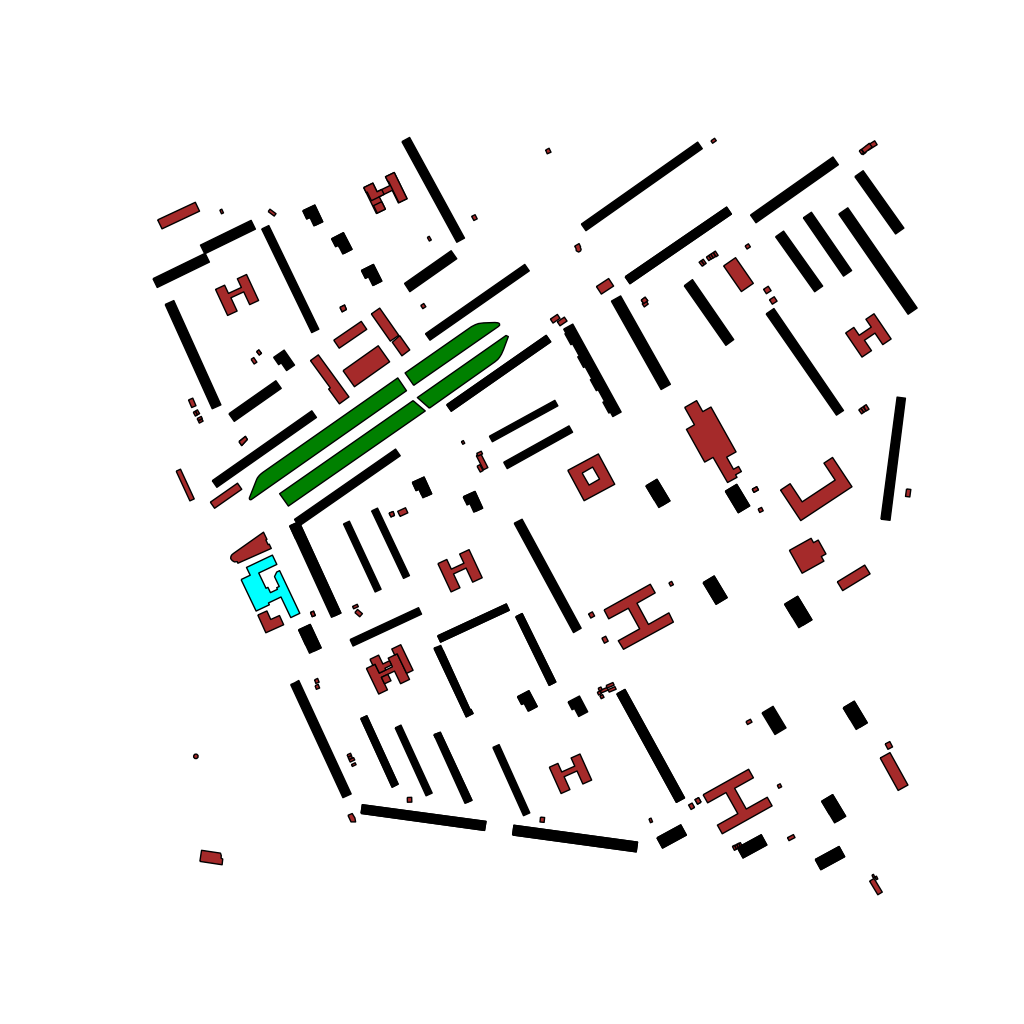
Tags: overhead vector_map, business, recreation, residential, special, soviet, high_rise, individual_rise, low_rise, medium_rise, density_2, Building, Facility, Mall, Park, 1.0 km²